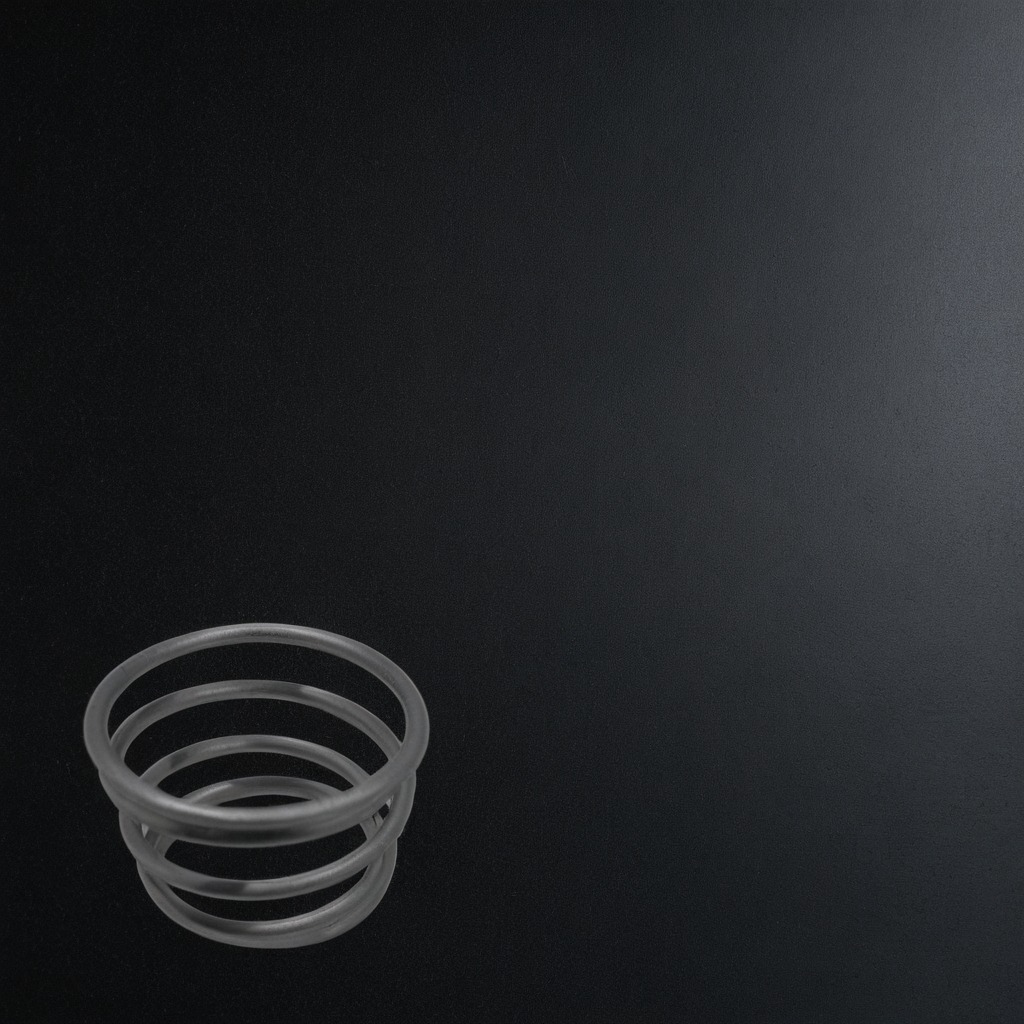
A coiled metal spring is lying on the tabletop.